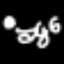
Label: squiggle